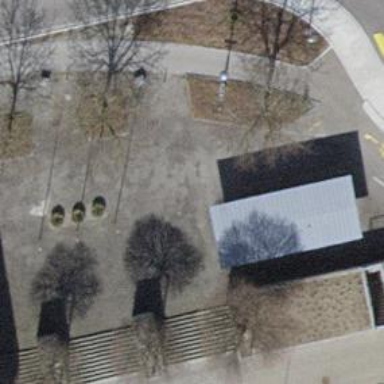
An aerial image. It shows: Bicycle parking facility.